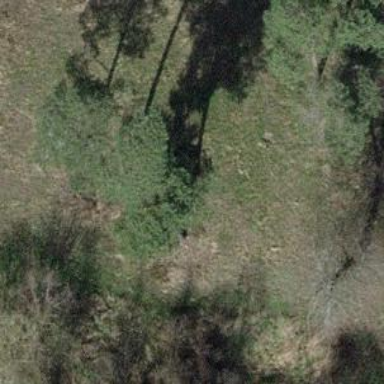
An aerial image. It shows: Needle-leaved tree in its natural environment.